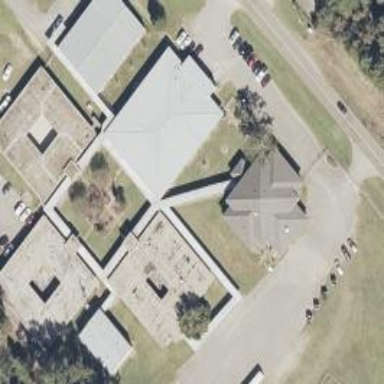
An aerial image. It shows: School building.